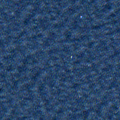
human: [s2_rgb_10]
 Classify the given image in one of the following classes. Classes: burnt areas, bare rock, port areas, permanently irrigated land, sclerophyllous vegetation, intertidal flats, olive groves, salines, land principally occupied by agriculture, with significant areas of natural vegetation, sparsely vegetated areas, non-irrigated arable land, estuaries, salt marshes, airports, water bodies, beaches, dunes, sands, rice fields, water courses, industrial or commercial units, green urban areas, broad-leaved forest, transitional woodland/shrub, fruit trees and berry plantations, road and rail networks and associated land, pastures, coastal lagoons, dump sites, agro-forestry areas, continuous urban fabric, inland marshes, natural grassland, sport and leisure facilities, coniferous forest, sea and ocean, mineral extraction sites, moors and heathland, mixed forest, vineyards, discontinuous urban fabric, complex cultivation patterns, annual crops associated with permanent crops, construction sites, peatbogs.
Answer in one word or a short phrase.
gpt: sea and ocean